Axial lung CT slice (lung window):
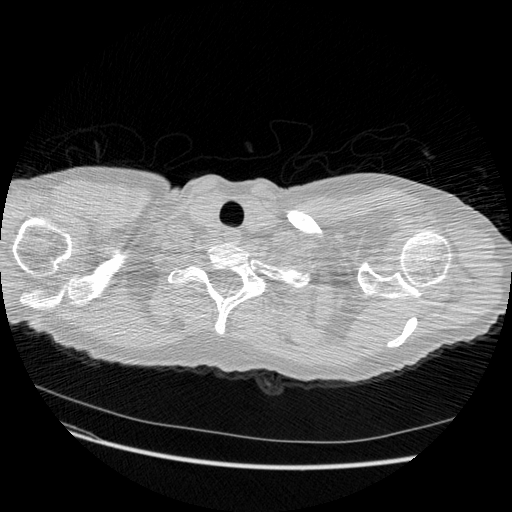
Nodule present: no